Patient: sex M, age 76
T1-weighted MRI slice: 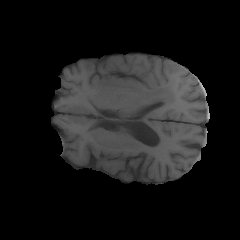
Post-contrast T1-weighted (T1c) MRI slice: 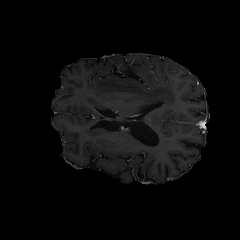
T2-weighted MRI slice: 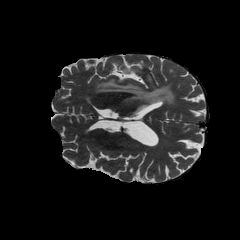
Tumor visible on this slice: yes
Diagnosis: Glioblastoma, IDH-wildtype
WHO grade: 4